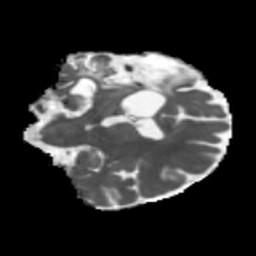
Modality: MD
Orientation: coronal
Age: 51
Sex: female
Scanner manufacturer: siemens
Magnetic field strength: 3 T
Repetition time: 5.47 s
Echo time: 0.0854 s